Question:
How to change attribute position in category up or down as per requirement?
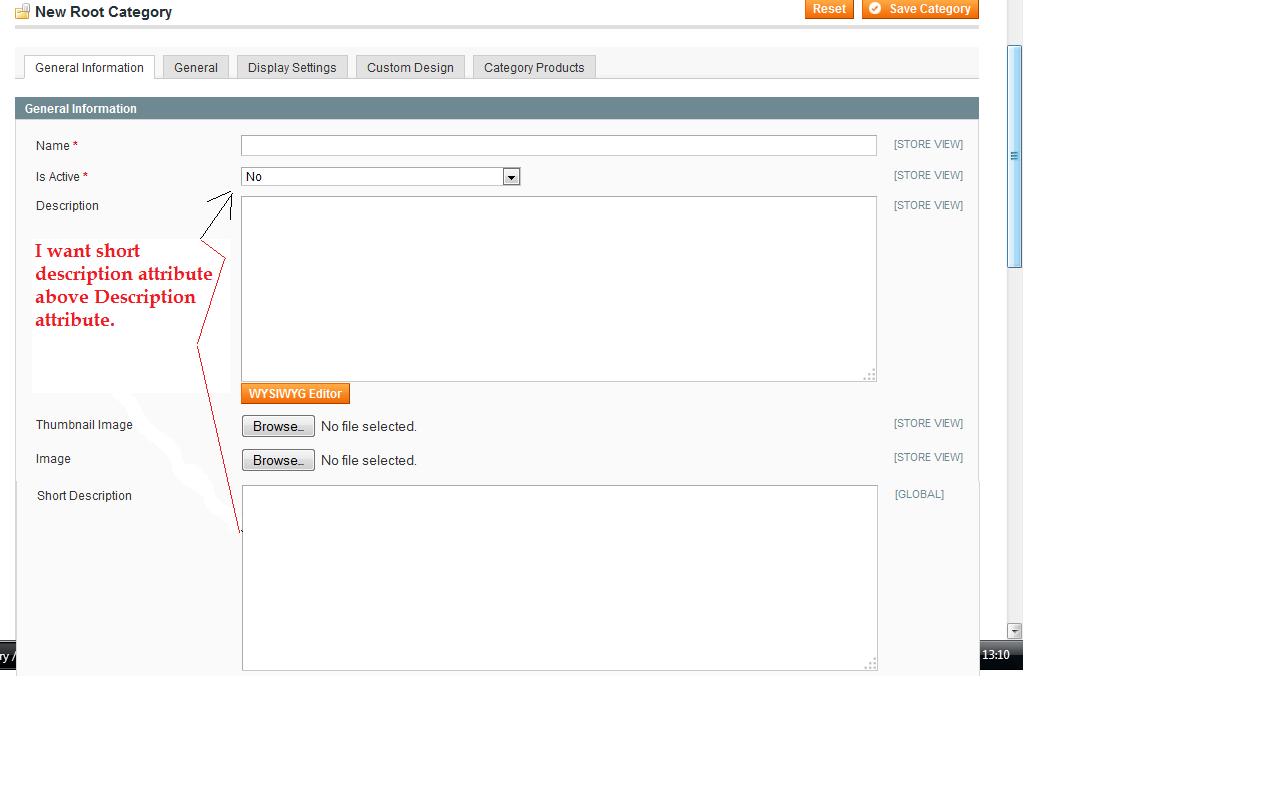
Answer: Here is an ugly way of doing it but I have nothing else.
The attribute position in the attribute groups is kept in the 'eav_entity_attribute' table.
First you need to identify the id of your attribute 'short_description'.
Here is the query for that.
'''
SELECT
attribute_id, attribute_code
FROM
eav_attribute
WHERE
attribute_code = 'short_description' AND
entity_type_id = (SELECT
entity_type_id
FROM
eav_entity_type
WHERE
entity_type_code = 'catalog_category'
)
'''
Let's say the attribute id you get is '100'.
Then you need to get the attributes id of the attribute that should be above your attribute and below it.
Use the same query above but change the attribute code from 'short_description' to 'is_anchor' and 'description'.
Let's say you got the values 10 for 'is_anchor' and 15 for 'description'.
Then see their position in the attribute sets.
'''
SELECT * FROM 'eav_entity_attribute' where 'attribute_id' in (10, 15, 100);
'''
Look at the 'sort_order' field.
Let's say you have something like this:
'''
attribute_id|sort_order
10 | 40 //is_anchor attribute
15 | 50 //description attribute
100 | 120 //shot_description attribute
'''
All you need now is to update the sort_order for the short_description attribute to be between the values for is_anchor and description.
In the example above you will need '45'
'''
UPDATE 'eav_entity_attribute' set 'sort_order' = 45 where 'attribute_id' = 100
'''